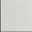
Piece: xx